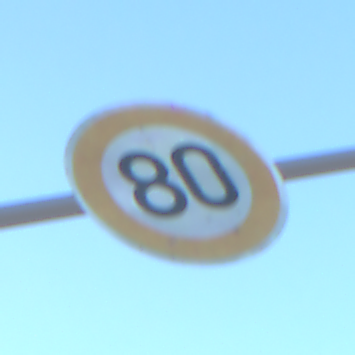
Verkehrszeichen: Geschwindigkeit80
Umgebung: Outdoor, Nature
Tageszeit: MorningAfternoon
Wetter: Clear
Licht: Natural
Jahreszeit: NotSpecified
Kontrast: HighContrast